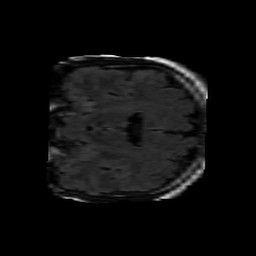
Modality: FLAIR
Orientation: coronal
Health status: ill
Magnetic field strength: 3 T